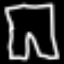
Label: pants